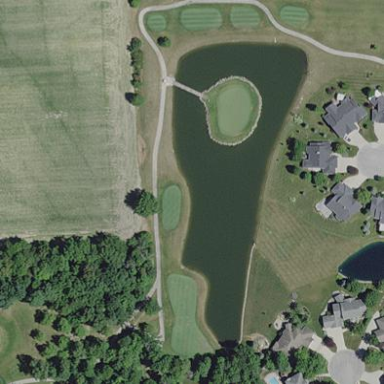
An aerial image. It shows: Water hazard on golf course.